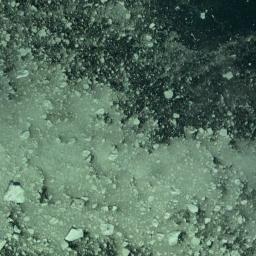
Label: sea_ice